Interaction volume radius: 5 \u00c5
Interaction volume height: 35 \u00c5
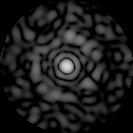
Disorder parameter: 0.863